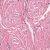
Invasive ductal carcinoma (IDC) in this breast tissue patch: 0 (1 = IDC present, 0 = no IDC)